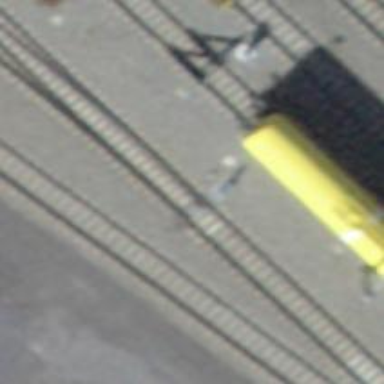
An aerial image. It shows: Railway switch.